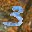
Label: 3